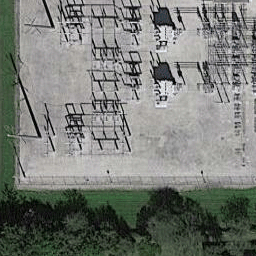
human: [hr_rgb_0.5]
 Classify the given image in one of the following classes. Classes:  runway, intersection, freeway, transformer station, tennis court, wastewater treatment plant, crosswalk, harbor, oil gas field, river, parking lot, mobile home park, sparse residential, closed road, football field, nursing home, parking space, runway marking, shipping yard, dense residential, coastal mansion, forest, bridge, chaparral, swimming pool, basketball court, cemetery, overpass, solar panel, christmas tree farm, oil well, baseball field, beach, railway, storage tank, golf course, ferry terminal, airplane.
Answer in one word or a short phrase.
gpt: transformer station